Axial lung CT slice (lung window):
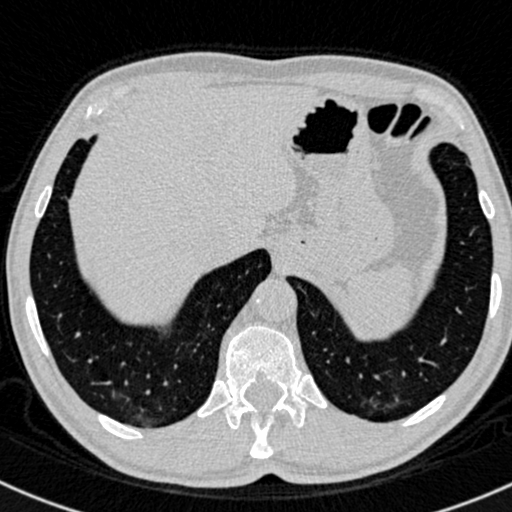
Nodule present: no